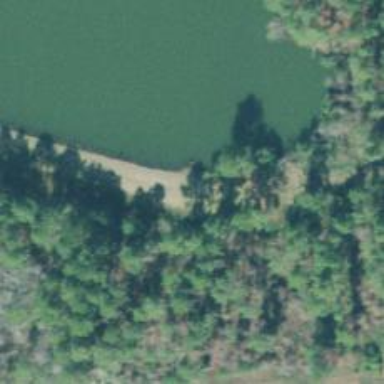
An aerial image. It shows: Dam along waterway.